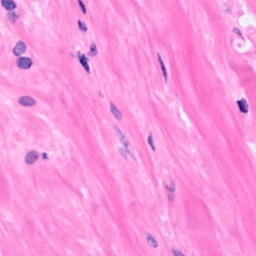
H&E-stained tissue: Breast